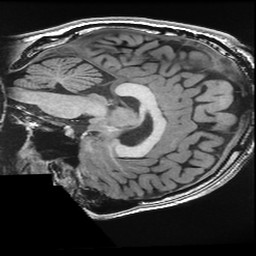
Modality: T1w
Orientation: sagittal
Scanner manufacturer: ge
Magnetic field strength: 3 T
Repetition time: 0.007788 s
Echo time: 0.00302 s